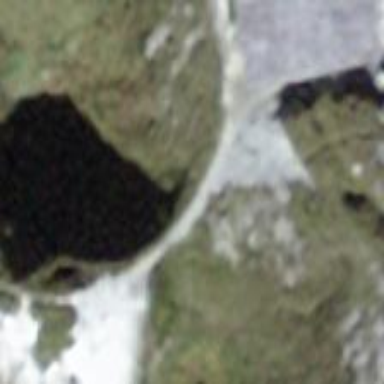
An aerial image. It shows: Sinkhole in natural setting.